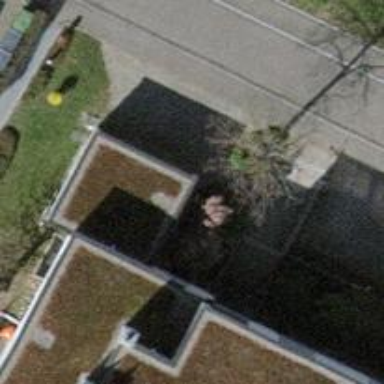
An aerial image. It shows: Flat roofed garages.